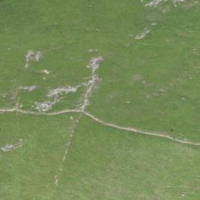
EUNIS habitat code: 23
Species observed at this site:
Orobanche alba